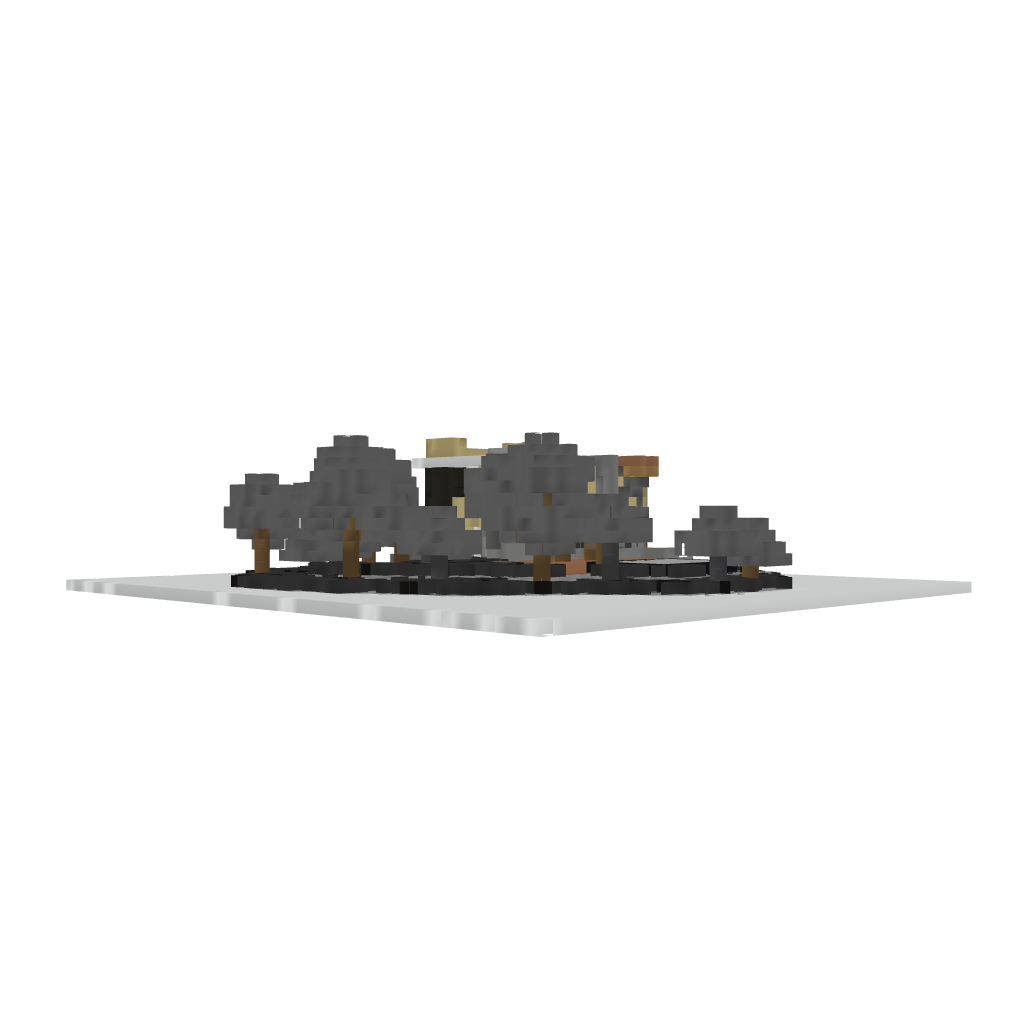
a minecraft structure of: Luxury House #3